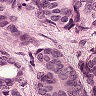
Metastatic tissue present: yes